Question: In my ui, i use image button for various actions. In xml file as follows
'''
<?xml version="1.0" encoding="utf-8"?>
<LinearLayout xmlns:android="http://schemas.android.com/apk/res/android"
android:layout_width="match_parent"
android:layout_height="match_parent"
android:orientation="horizontal" >
<ImageButton
android:id="@+id/homebtn"
android:layout_width="wrap_content"
android:layout_height="wrap_content"
android:text="Home"
android:scaleType="fitCenter"
android:src="@drawable/homebutton"
android:onClick="onHomeBtn"
/>
<ImageButton
android:id="@+id/backbtn"
android:layout_width="wrap_content"
android:layout_height="wrap_content"
android:text="Back"
android:scaleType="fitCenter"
android:src="@drawable/backbutton"
android:onClick="onBackBtn"
/>
<TextSwitcher
android:id="@+id/infomsg"
android:layout_width="550dp"
android:layout_height="wrap_content"
android:layout_gravity="center_horizontal" />
<ImageButton
android:id="@+id/exitbtn"
android:layout_width="wrap_content"
android:layout_height="wrap_content"
android:text="Exit"
android:scaleType="fitCenter"
android:onClick="onExitBtn"
android:src="@drawable/exitbutton"
/>
'''
image shows output of ui. Images in the button is not fully covered. I not need border in the button. How is possible ?

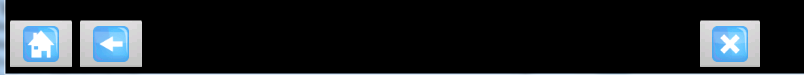
Answer: Use
'''
android:background="@drawable/backbutton"
'''
instead of
'''
android:src="@drawable/backbutton"
'''